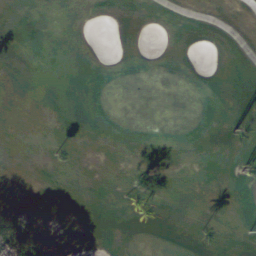
Label: golf course